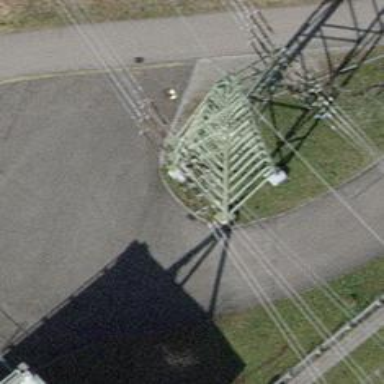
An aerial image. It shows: Three cables of power line.